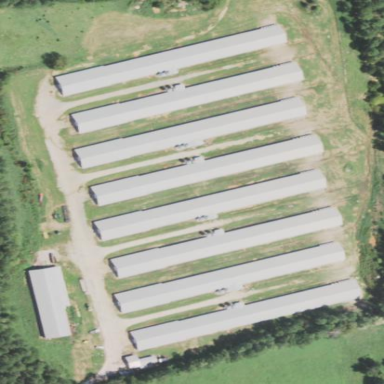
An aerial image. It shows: Poultry farmyard is depicted in the image.